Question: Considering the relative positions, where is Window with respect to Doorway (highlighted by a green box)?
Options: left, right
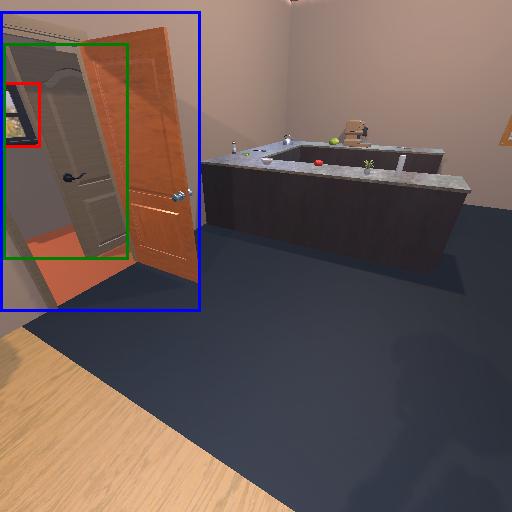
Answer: left